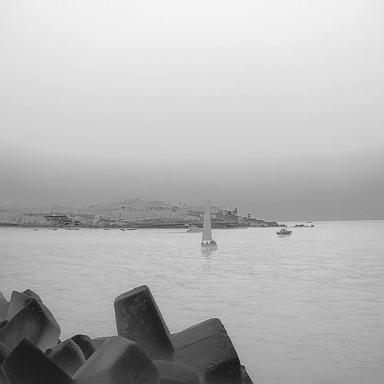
There are four objects shown in the infrared image, including a canoe, a sailboat, and two bulk_carriers.